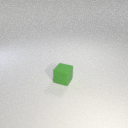
small green rubber cube